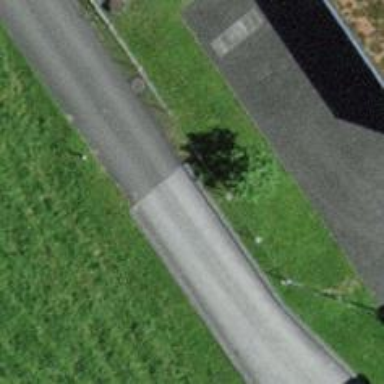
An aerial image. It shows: Service road with concrete surface.